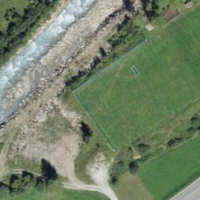
EUNIS habitat code: 23
Species observed at this site:
Astragalus alpinus